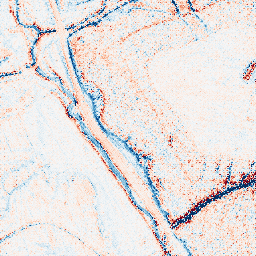
Category: edge_preserving
Decomposition family: anisotropic_diffusion
Decomposition parameters: iterations: 50
kappa: 50
gamma: 0.1
Upsampling method: regularized
Upsampling parameters: scale: 2
lambda_reg: 0.1
Upsampling scale: 2